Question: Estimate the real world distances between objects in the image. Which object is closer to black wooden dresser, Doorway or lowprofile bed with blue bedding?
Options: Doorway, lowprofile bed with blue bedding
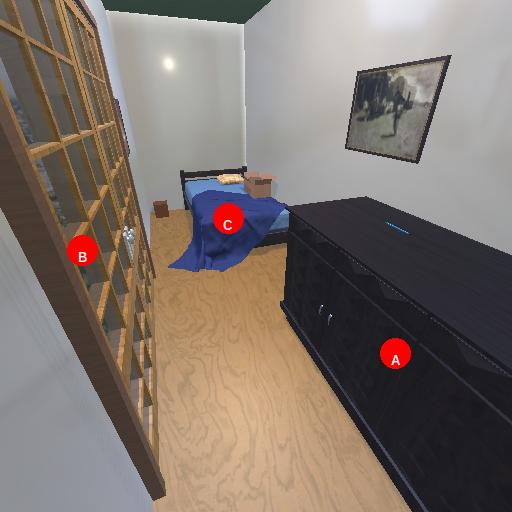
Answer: Doorway